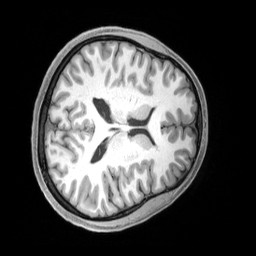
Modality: T1w
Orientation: axial
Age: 22
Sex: female
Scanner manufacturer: siemens
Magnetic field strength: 3 T
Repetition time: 2.4 s
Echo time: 0.00219 s